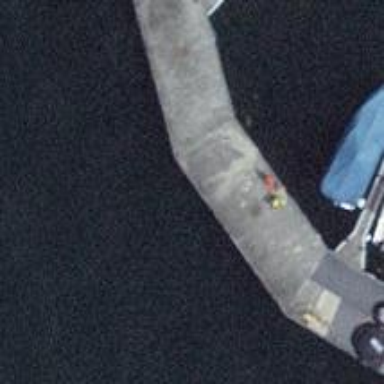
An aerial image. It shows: Man-made pier.